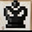
Piece: bK